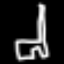
Label: chair